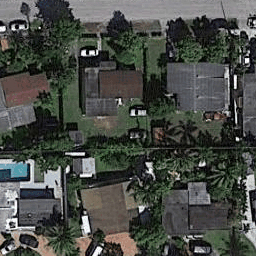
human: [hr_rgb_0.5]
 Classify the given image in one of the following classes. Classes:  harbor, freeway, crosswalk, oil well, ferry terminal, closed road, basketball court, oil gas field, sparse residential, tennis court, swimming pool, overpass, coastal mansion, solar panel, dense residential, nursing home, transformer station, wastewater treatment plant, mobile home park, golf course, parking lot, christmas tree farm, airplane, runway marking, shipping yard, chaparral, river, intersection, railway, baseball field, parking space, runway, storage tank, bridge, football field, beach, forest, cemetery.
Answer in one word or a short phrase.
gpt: dense residential